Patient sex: F
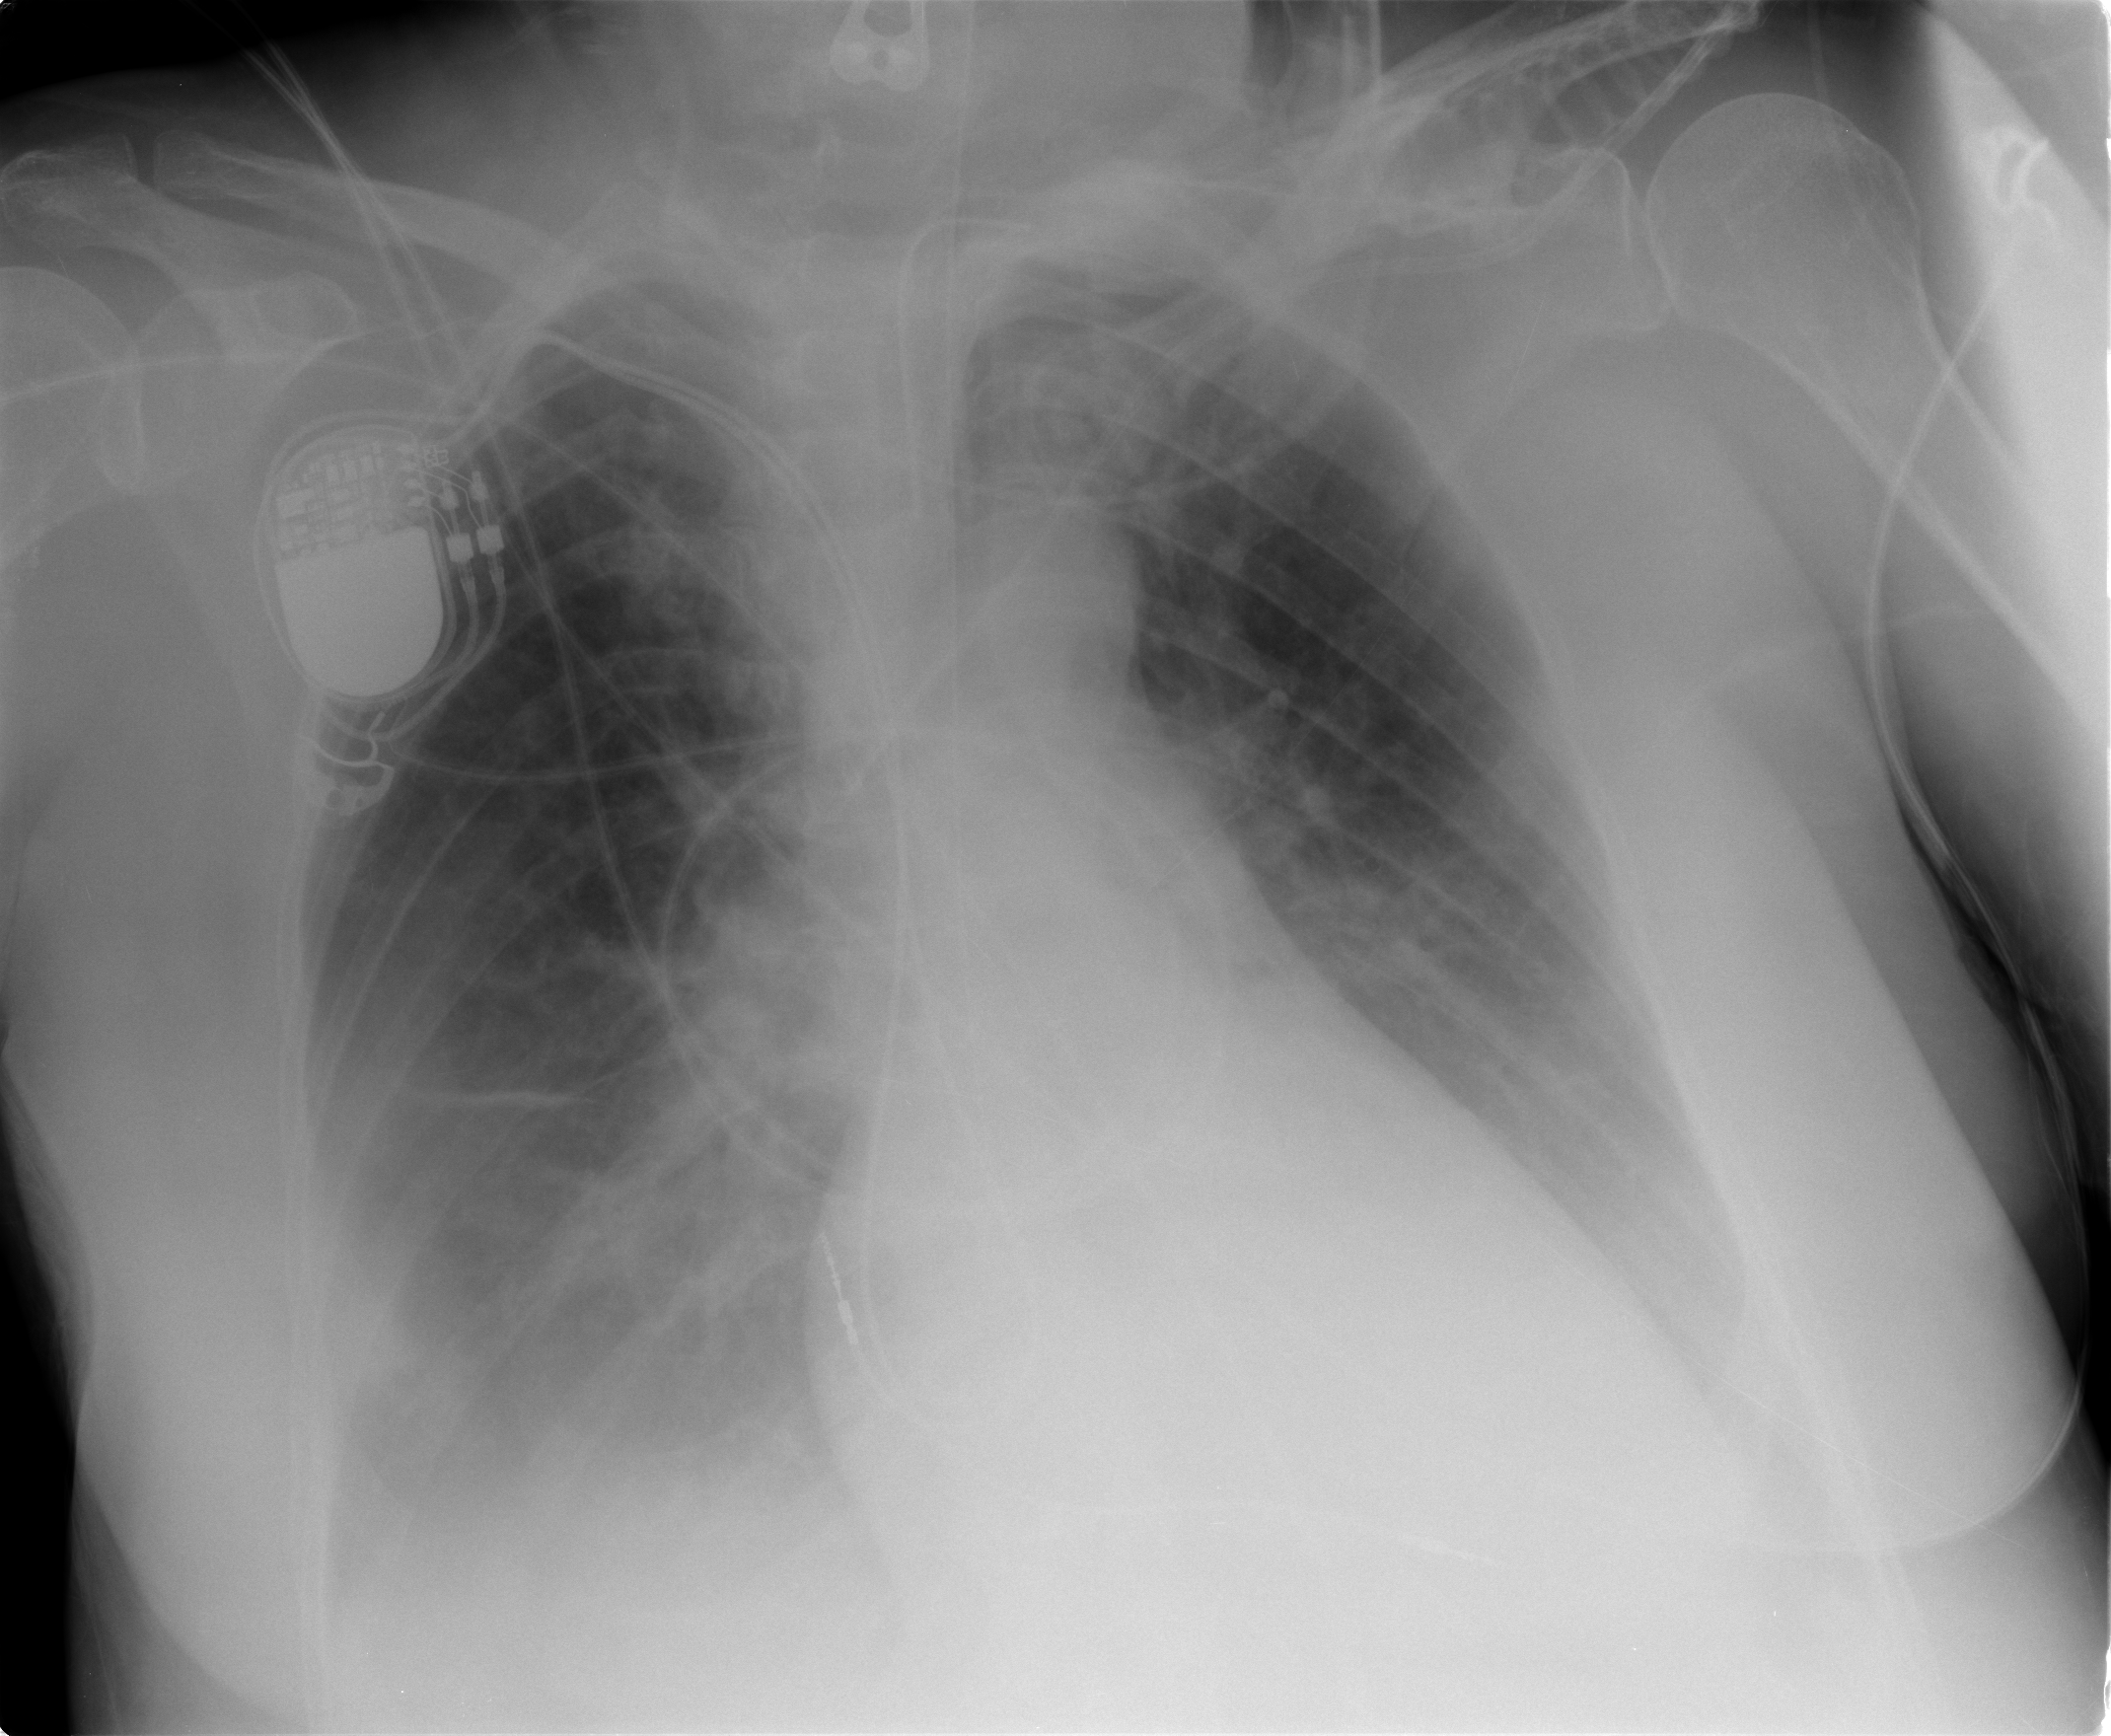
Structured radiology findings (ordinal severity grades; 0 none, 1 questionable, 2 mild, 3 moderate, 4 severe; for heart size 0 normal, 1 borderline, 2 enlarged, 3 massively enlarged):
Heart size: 2
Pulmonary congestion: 2
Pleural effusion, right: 3
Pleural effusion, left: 2
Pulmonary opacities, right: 2
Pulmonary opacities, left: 2
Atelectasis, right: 3
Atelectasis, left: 2